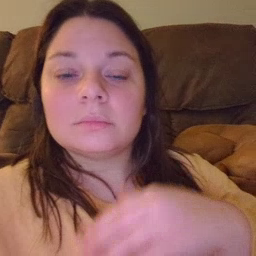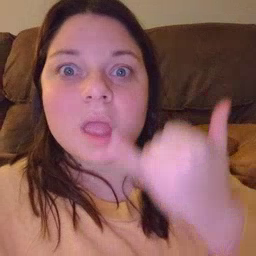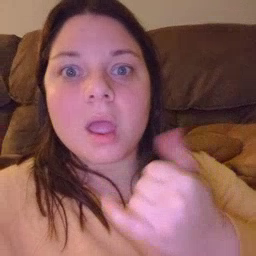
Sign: now